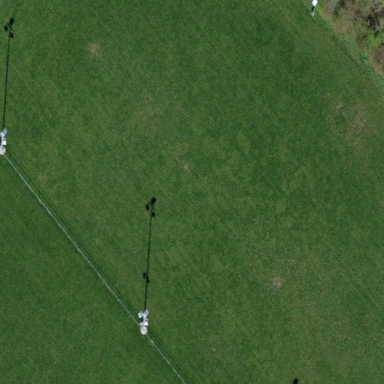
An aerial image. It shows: Grass pitch designated for soccer.